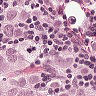
Metastatic tissue present: yes